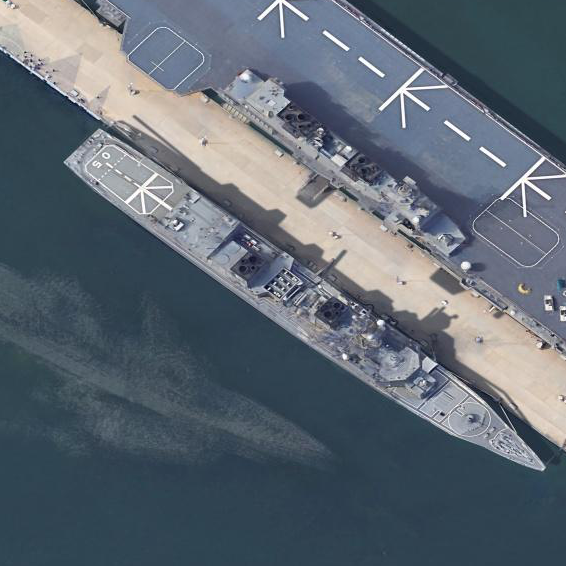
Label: Murasame-class_destroyer